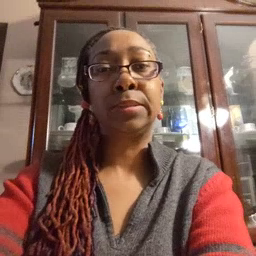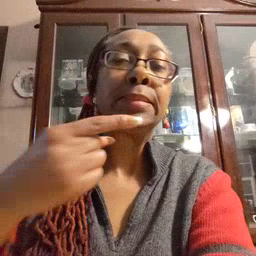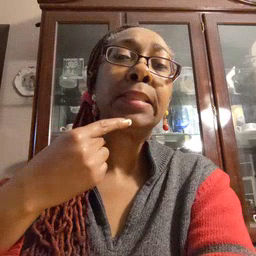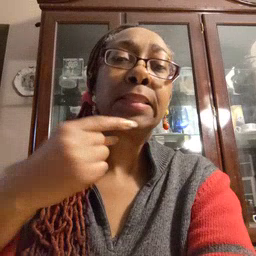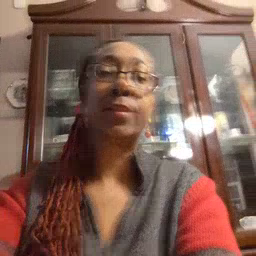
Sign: say